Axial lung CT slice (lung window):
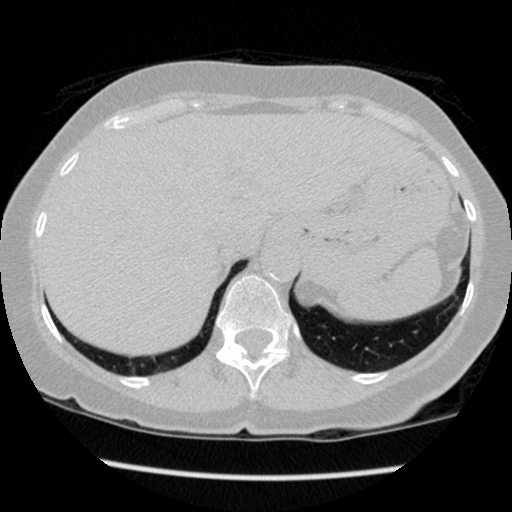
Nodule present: no